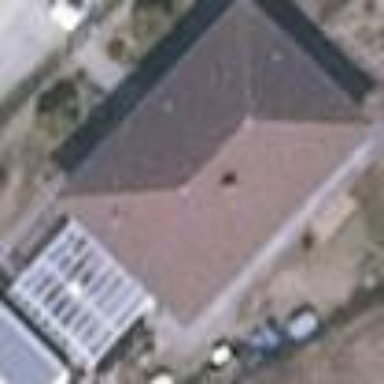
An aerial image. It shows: Building with hipped roof.